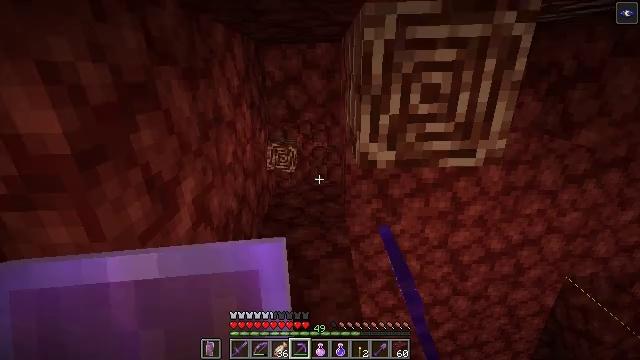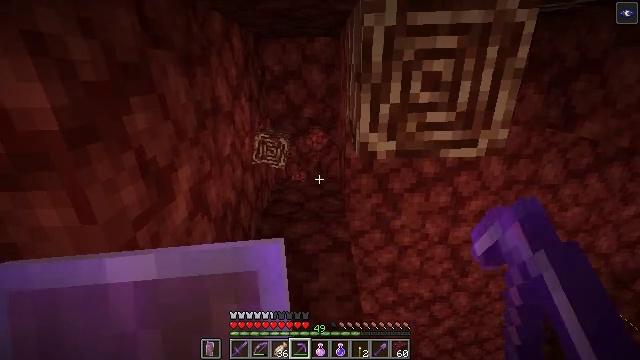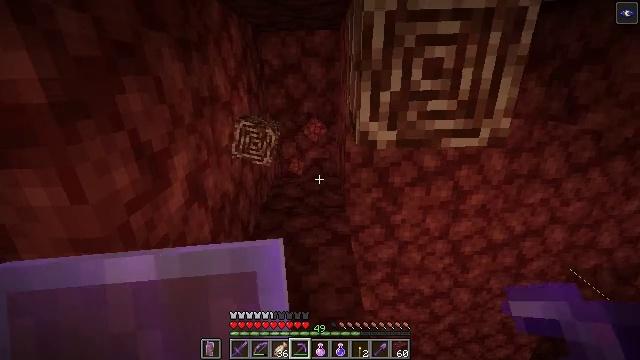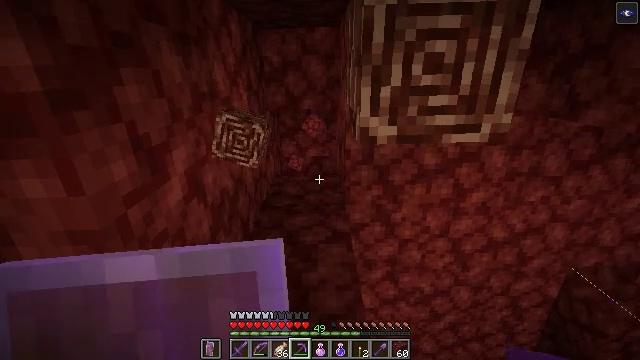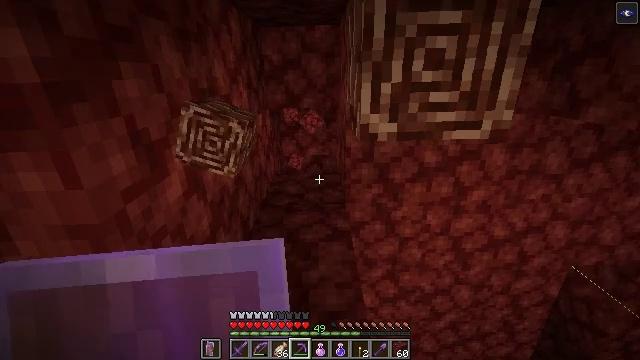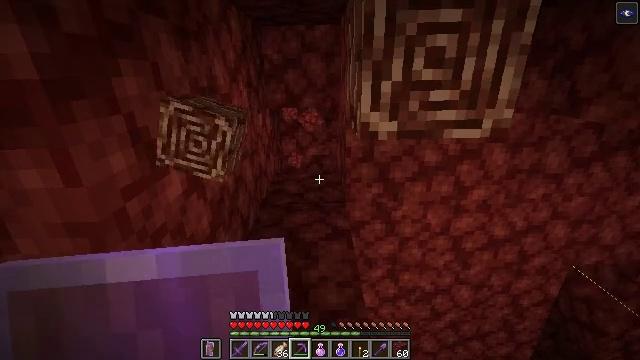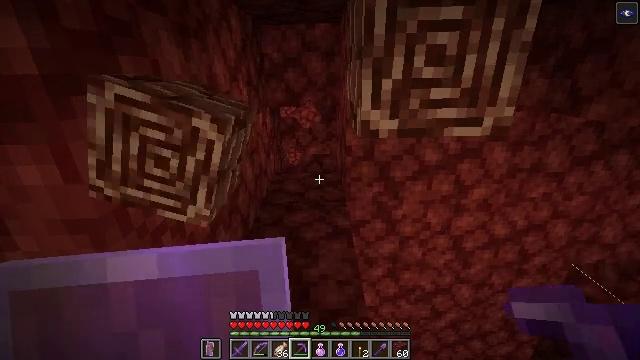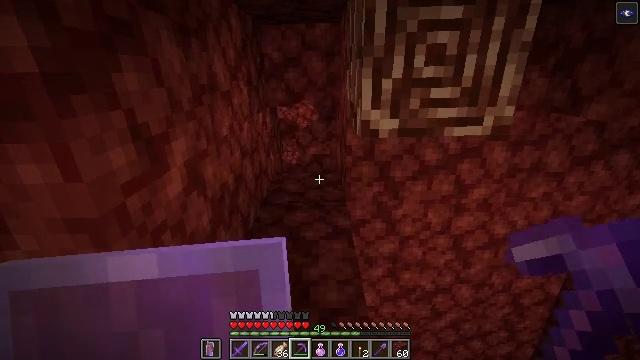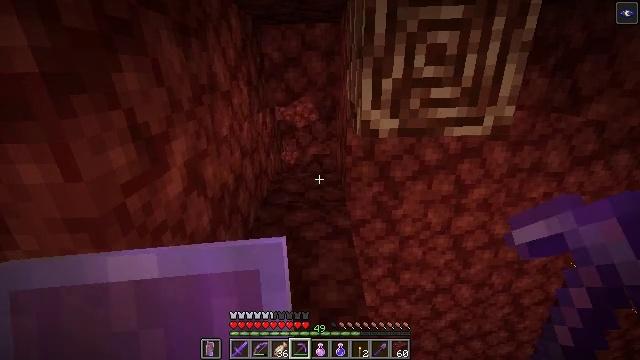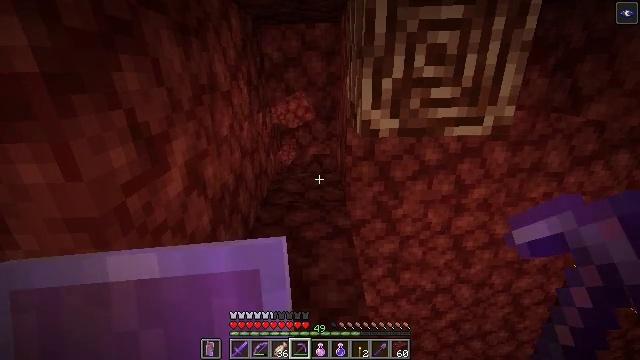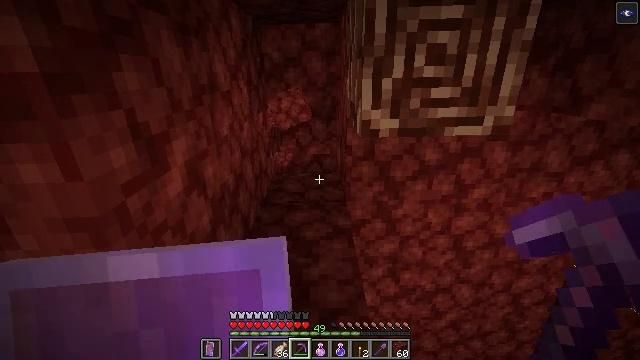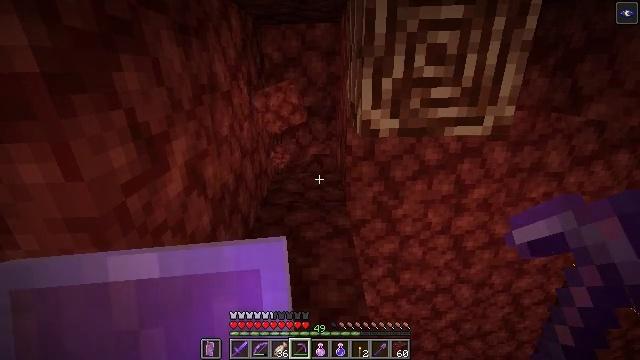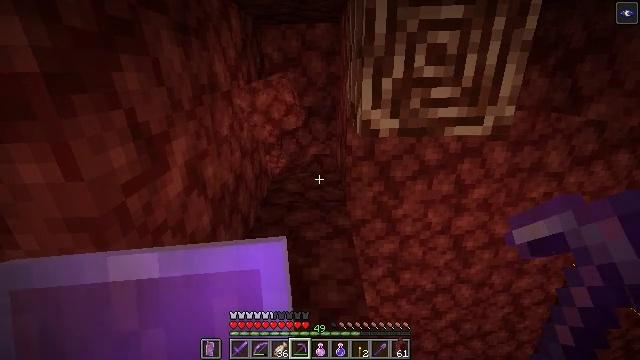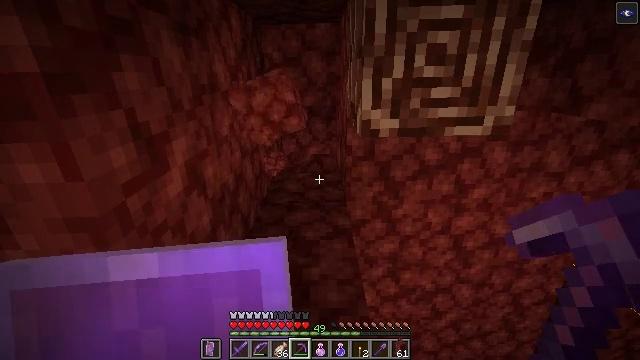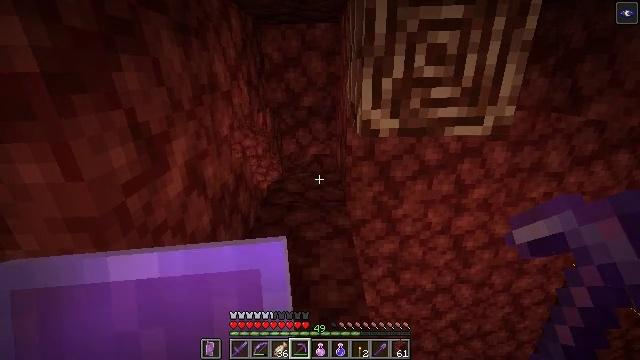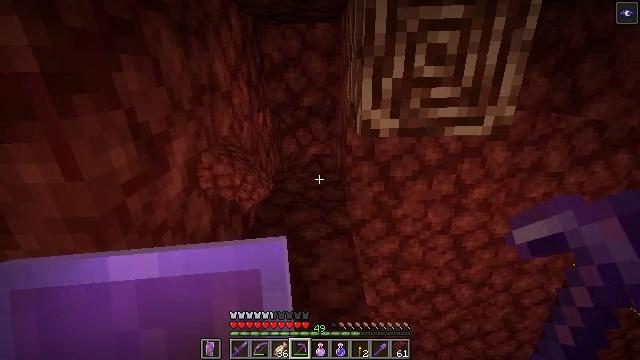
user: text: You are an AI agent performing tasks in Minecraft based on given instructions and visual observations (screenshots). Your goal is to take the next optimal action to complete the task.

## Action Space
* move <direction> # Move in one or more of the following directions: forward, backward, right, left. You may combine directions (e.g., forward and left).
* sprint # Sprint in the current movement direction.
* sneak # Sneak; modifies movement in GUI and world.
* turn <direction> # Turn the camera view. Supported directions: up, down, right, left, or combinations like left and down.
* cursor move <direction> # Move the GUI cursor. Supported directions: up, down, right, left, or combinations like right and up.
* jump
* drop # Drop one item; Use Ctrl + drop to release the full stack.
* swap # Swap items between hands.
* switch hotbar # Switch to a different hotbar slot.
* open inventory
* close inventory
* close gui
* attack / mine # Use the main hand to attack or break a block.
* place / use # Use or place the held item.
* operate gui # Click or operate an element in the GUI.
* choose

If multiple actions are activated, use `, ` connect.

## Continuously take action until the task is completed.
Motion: motion action
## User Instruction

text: Collect ancient debris for Netherite crafting.
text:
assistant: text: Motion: move forward, sneak
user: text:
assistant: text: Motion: move forward, sneak
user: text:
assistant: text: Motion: sneak
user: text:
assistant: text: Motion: sneak
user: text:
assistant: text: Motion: sneak
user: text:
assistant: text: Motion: sneak
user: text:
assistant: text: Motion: sneak
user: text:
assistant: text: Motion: sneak
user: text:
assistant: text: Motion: sneak
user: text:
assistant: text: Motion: sneak
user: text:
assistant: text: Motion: sneak
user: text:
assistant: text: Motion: sneak
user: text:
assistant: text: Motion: sneak
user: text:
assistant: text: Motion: sneak
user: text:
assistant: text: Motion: sneak
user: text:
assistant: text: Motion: sneak
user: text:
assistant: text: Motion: sneak
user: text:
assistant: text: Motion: sneak
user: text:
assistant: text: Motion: sneak
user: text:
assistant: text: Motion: sneak
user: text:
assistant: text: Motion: move right, sneak
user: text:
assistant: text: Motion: move right, sneak
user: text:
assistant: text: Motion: move right, sneak, turn right and up
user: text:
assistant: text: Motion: move right, sneak, turn right and up
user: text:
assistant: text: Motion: move right, sneak, turn right and up
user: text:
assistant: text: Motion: move right, sneak, turn right and up
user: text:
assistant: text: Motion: move right, sneak, turn right
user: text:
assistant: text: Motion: sneak, turn right
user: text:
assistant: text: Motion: sneak, turn right and up
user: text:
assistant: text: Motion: sneak, turn right